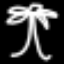
Label: palm tree